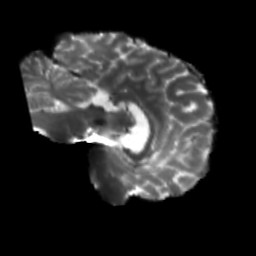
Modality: T2w
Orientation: sagittal
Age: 27
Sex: female
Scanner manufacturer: siemens
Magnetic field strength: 3 T
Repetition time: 5.47 s
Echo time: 0.0854 s